Interaction volume radius: 10 \u00c5
Interaction volume height: 10 \u00c5
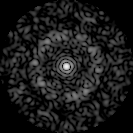
Disorder parameter: 0.864